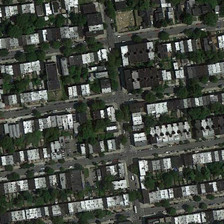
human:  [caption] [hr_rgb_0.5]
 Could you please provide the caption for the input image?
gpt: many buildings and green trees are in a dense residential area .

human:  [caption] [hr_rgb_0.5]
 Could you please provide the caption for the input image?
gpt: many buildings and green trees are in a dense residential area .

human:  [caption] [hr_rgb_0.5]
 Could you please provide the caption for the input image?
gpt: many buildings and green trees are in a dense residential area .

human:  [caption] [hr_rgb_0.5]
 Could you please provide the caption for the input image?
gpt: many buildings and green trees are in a dense residential area .

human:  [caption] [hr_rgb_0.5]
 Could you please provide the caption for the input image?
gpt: many buildings and green trees are in a dense residential area .